Question: I use the <URL> library to create pivot views on my data. The library uses jquery.dataTables to display the final pivot table. Unfortunately, the Pivot.js has problems with null-values when sorting.
The error can easily be seen on the <URL> when one uses the following settings:
> Englewood last_name invoice_yyyy billed_amount
Then, sort by the column "2010". The result will look like the following.

It seems that the column gets sorted like a string because some rows contain null values (logically) and are filled with ' '. Sorting works for complete columns that contain a value in each row. The column 2010 is not complete and $90.10 !< $850.00
How can this error be avoided without changing code within the Pivot.js library?
Thank you.
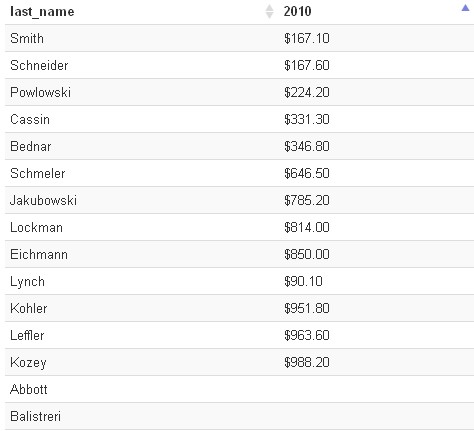
Answer: You'll want to provide a new set of sort functions to datatables and then add an 'aTypes' function to automatically assign the corresponding data type (eg formatted number) - <URL>
The tricky bit here is that jquery_pivot.js (as shipped with pivot.js) uses non-breaking space point ('&nbsp;') for null values (<URL>. I would advise that jquery_pivot.js is just a suggested UI implementation and you should be free to modify it for your app; however, if you don't want to modify it, you're left with two potentially undesirable behaviors:
1. dataTables' automatic type detection trips over the &nbsp; and, as you've observed, treats the column as alphanumeric for sorting.
2. Even when you get it to detect numeric sorting, the nulls generally get treated as either the smallest or largest values of the set. In my application I prefer the NULLS LAST approach (ie, they always appear at the end of the table regardless of ascending/descending sort order).
My solution is far from the most elegant, but here is my code:
Sort functions:
'''
jQuery.extend( jQuery.fn.dataTableExt.oSort, {
"formatted-num-pre": function ( a ) {
a = (a==='&nbsp;') ? NaN : a.replace( /[^\d\-\.]/g, "" );
return parseFloat( a );
},
"formatted-num-asc": function ( a, b ) {
if(isNaN(a)) return 1;
if(isNaN(b)) return -1;
return a-b;
},
"formatted-num-desc": function ( a, b ) {
if(isNaN(a)) return 1;
if(isNaN(b)) return -1;
return b-a;
}});
'''
Type detection:
'''
jQuery.fn.dataTableExt.aTypes.unshift(
function (data) {
return (data.charAt(0)==='$'||data==='&nbsp;')?'formatted-num':null;
});
'''
Hope it helps!